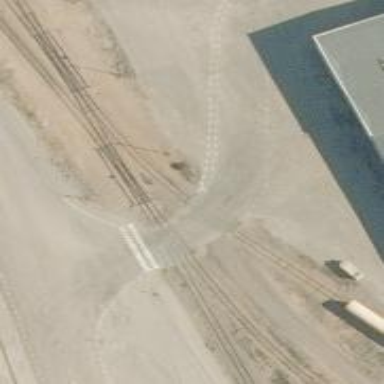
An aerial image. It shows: Crossing for the railway.